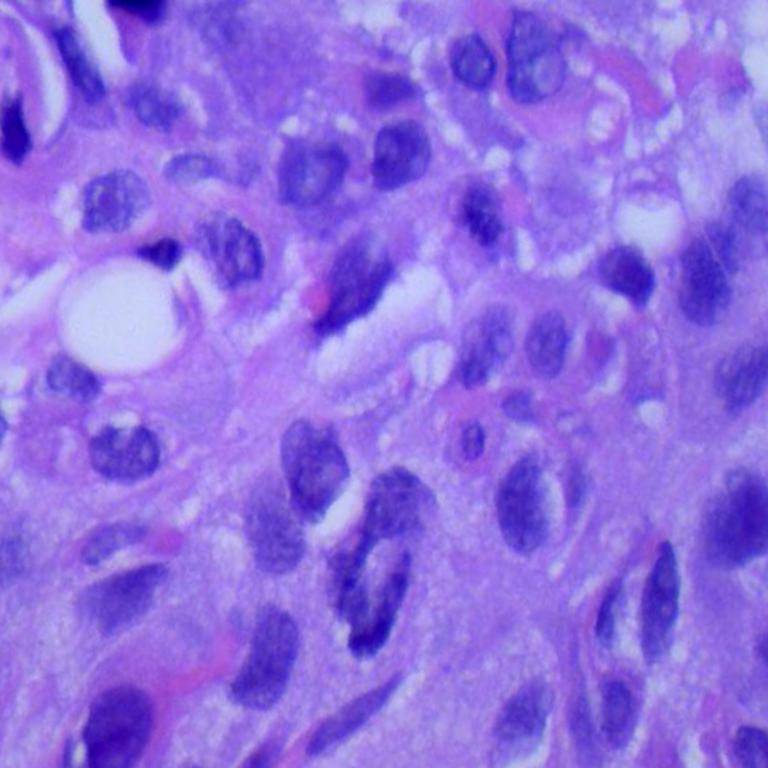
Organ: lung
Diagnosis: squamous carcinomas